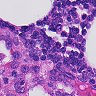
Metastatic tissue present: no